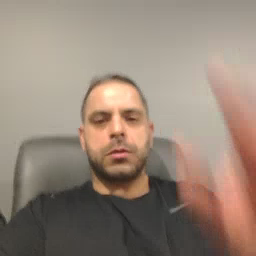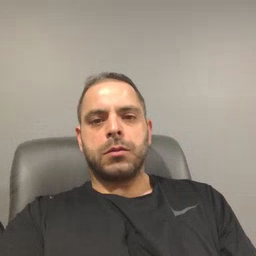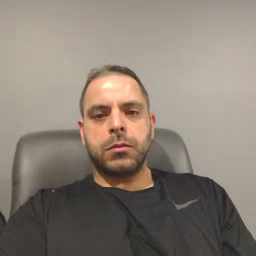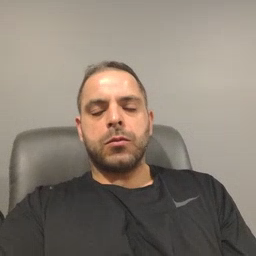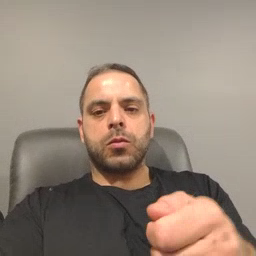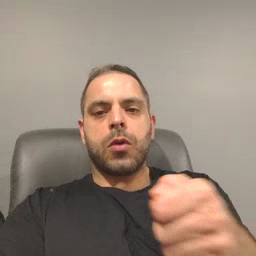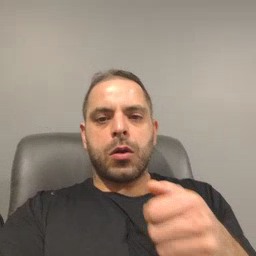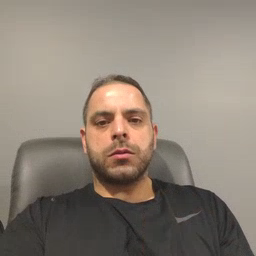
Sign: drawer